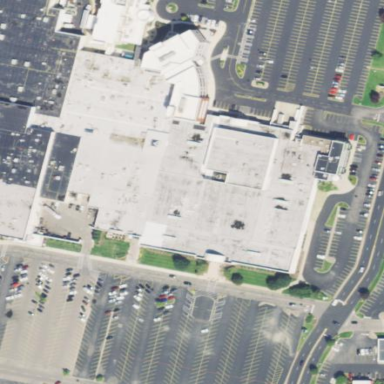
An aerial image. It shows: Department store building.